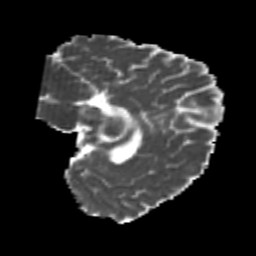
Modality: MD
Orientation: sagittal
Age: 24
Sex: male
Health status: healthy
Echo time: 0.074 s